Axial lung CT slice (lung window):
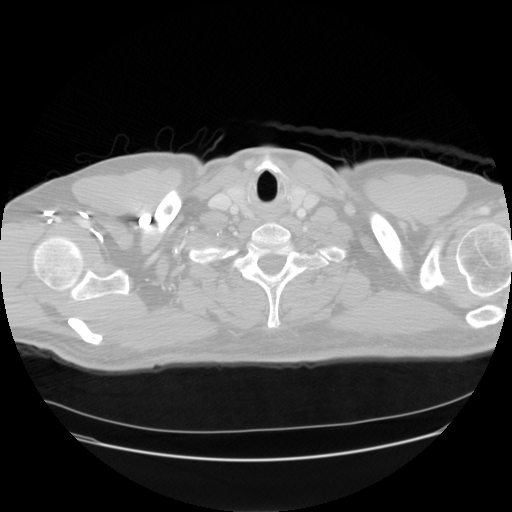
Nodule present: no